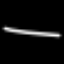
Label: line